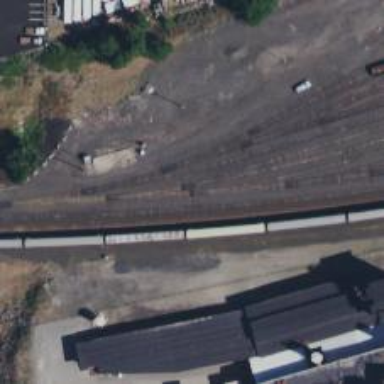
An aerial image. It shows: Railway yard in service.